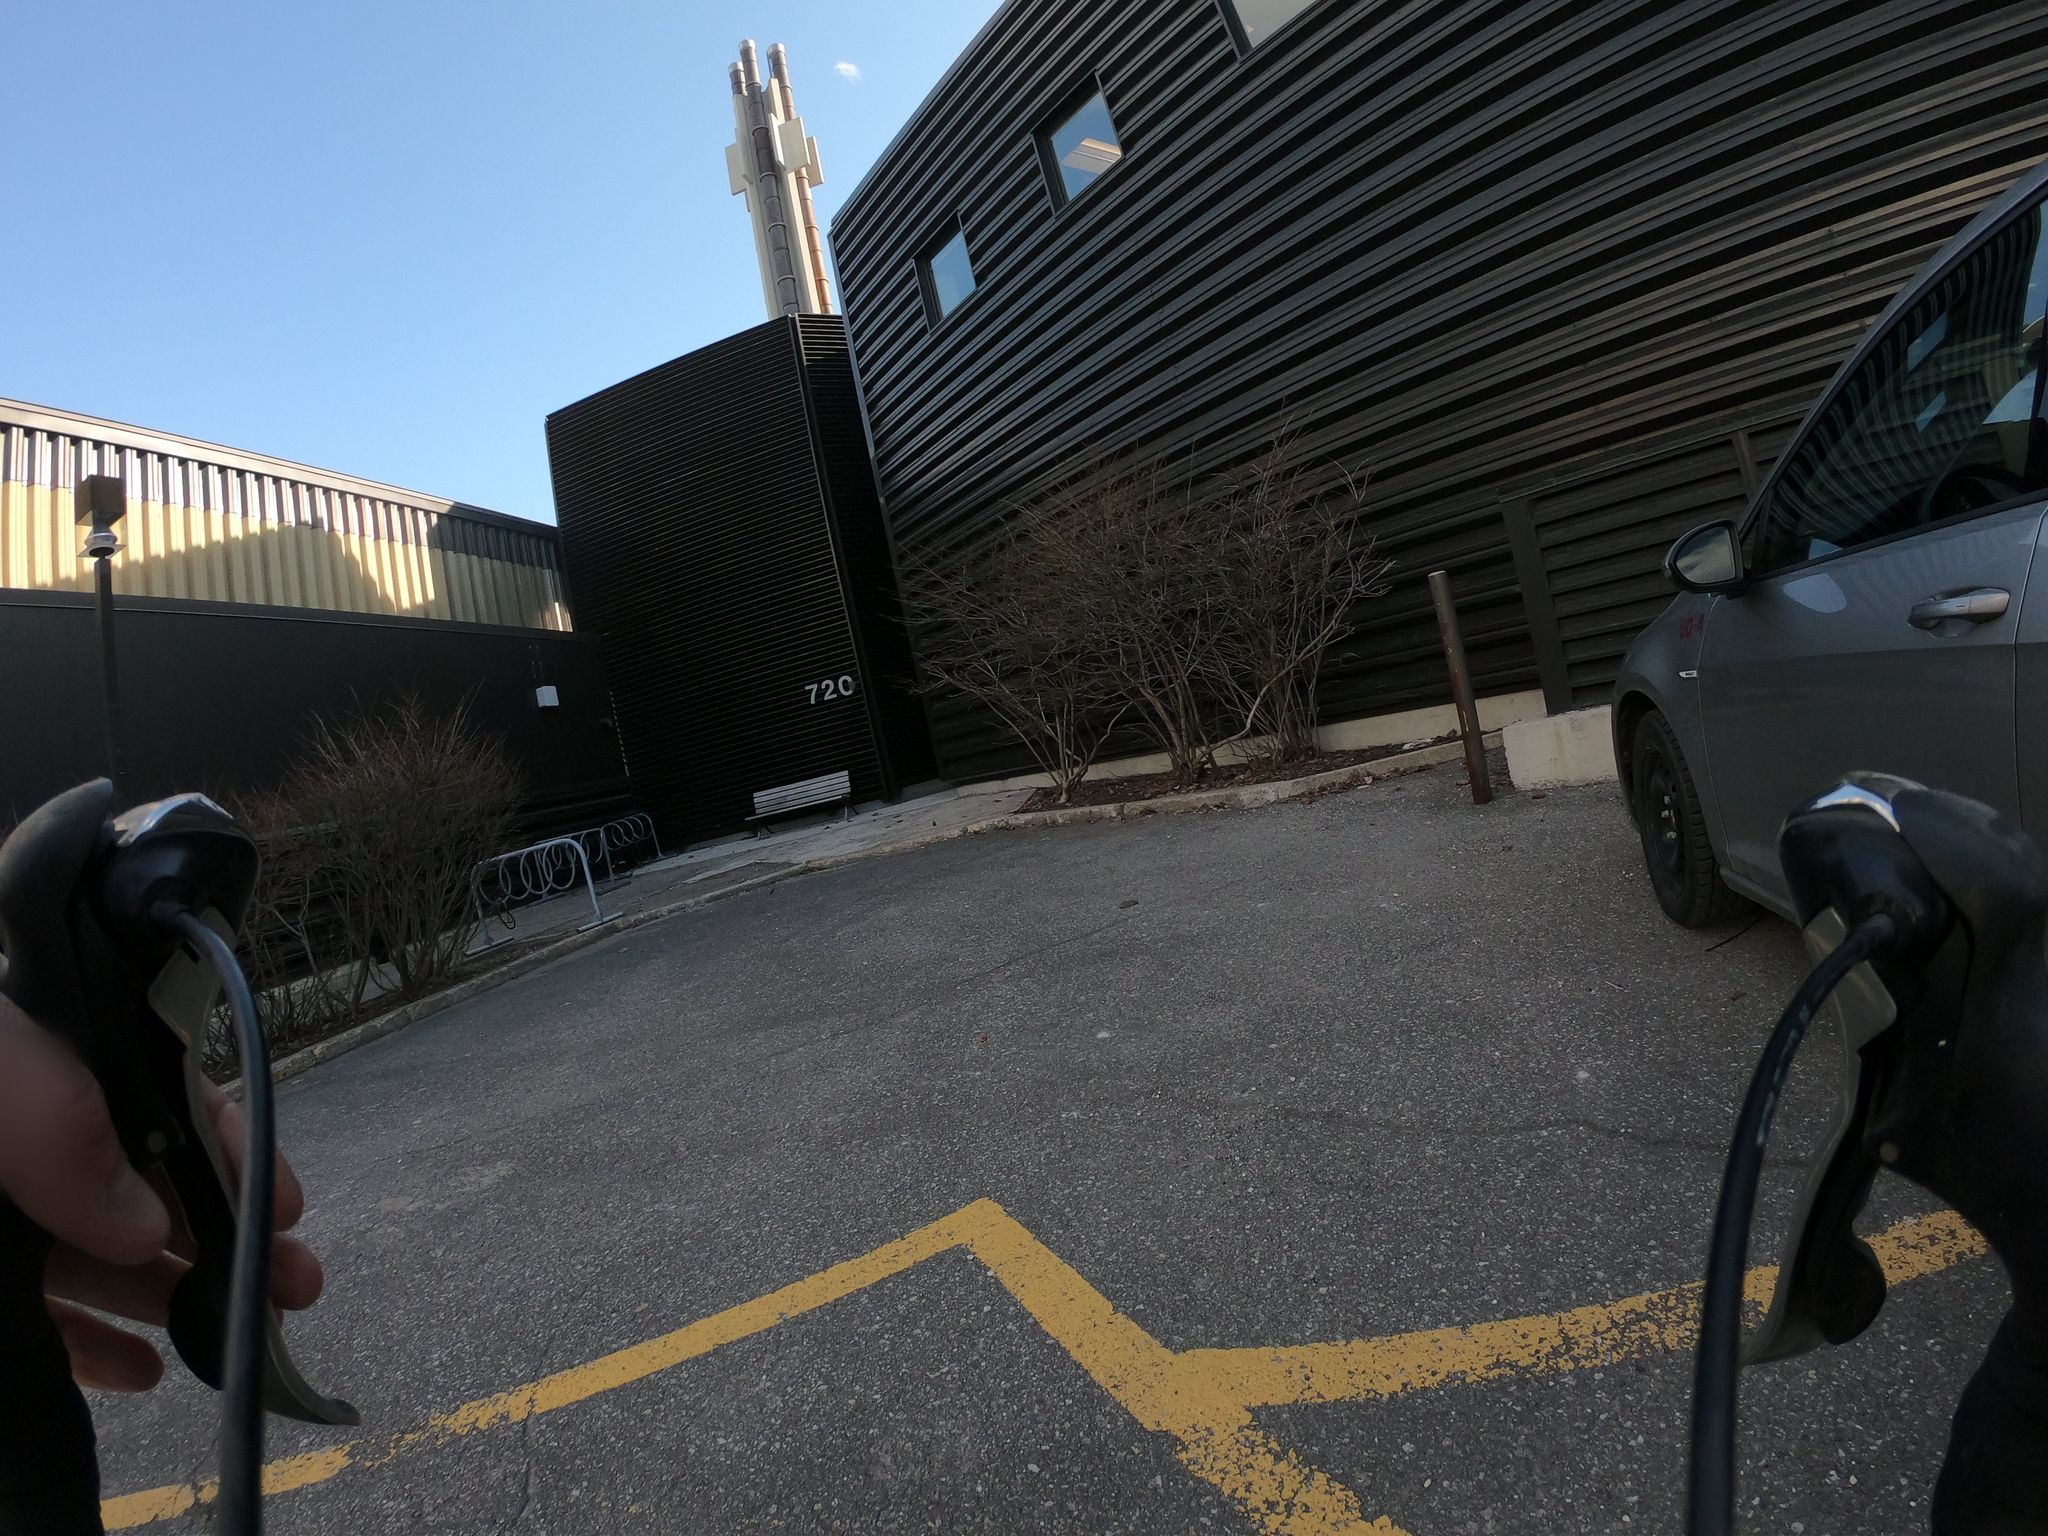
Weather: clear
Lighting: day
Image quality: good
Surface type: cycling surface
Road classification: steps, service, footway
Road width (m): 2
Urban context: urban centre
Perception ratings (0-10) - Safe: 6.76, Lively: 5.55, Beautiful: 3.19, Boring: 1.68, Depressing: 1.34, Wealthy: 6.55